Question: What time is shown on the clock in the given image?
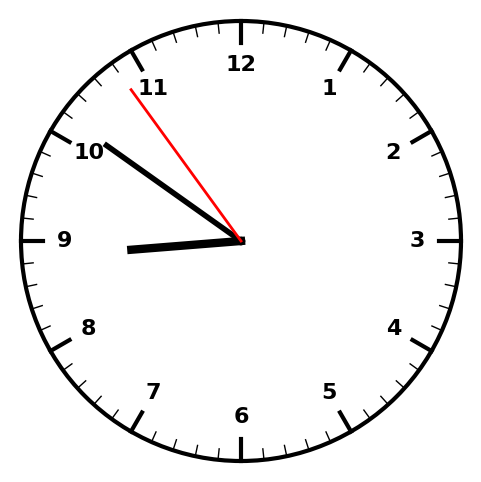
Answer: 08:50:54